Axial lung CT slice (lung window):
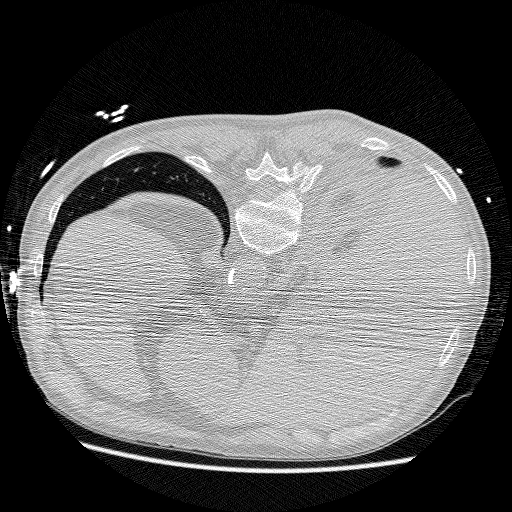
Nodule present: no